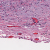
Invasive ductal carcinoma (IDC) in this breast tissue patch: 1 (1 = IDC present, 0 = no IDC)